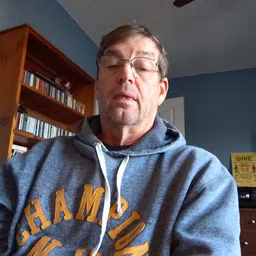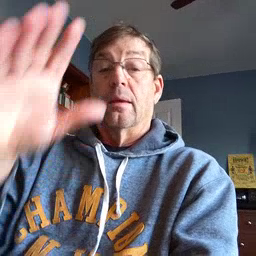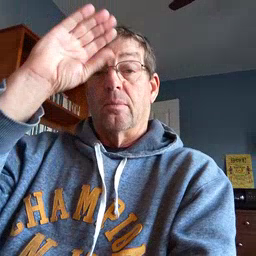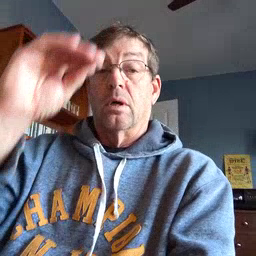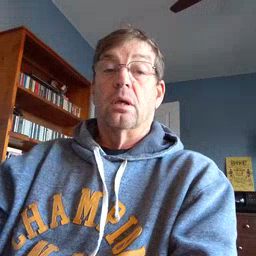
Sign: boy